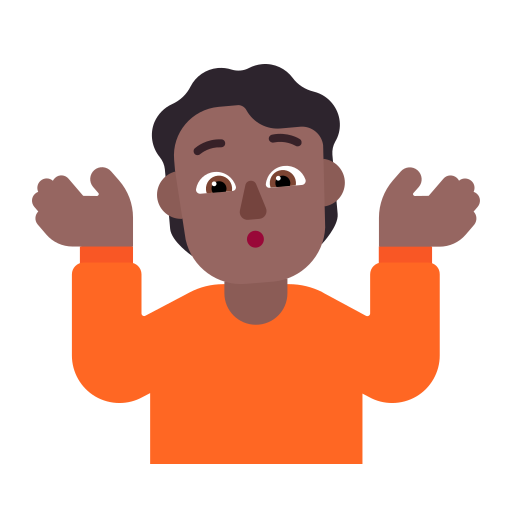
person shrugging flat  dark